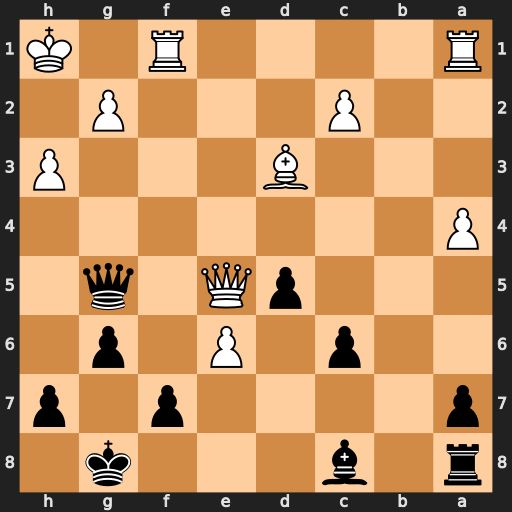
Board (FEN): r1b3k1/p4p1p/2p1P1p1/3pQ1q1/P7/3B3P/2P3P1/R4R1K
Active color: b
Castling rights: -
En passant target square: -
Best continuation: Qxe5 exf7+ Kf8